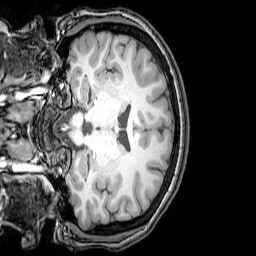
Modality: T1w
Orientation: coronal
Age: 24
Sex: female
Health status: healthy
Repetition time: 0.081 s
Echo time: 0.037 s